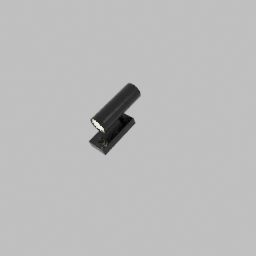
Label: lighting